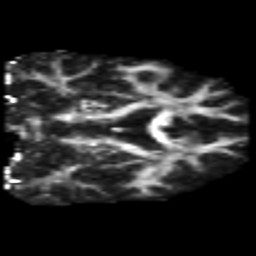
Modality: FA
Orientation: coronal
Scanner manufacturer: philips
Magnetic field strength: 3 T
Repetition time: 8.6 s
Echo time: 0.127 s